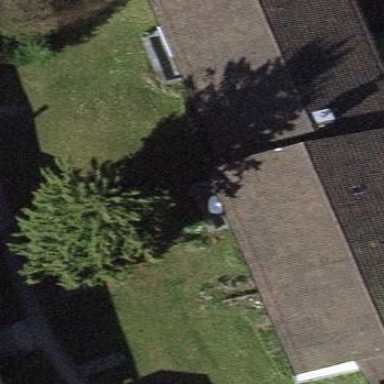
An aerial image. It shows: Pitched roof building.